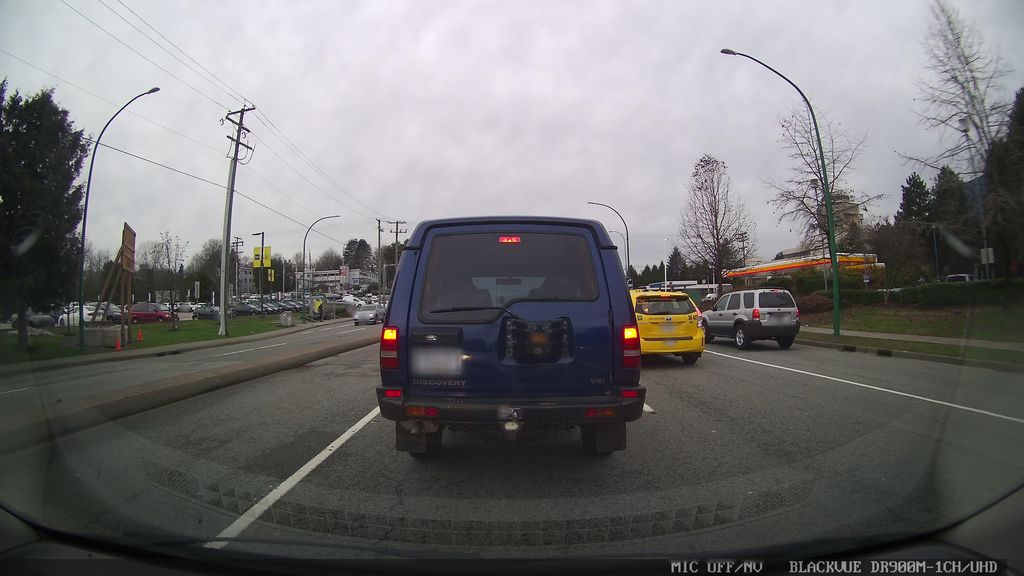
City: vancouver